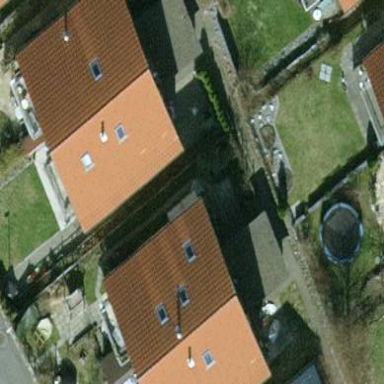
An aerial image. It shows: Semi-detached house with gabled roof.